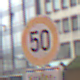
Verkehrszeichen: Geschwindigkeit50
Zusatzzeichen unten: HinweiseAufGefahrenDurchVerbaleAngabe3
Umgebung: Outdoor, Urban
Tageszeit: Midday
Wetter: Overcast
Licht: Natural
Jahreszeit: NotSpecified
Kontrast: LowContrast